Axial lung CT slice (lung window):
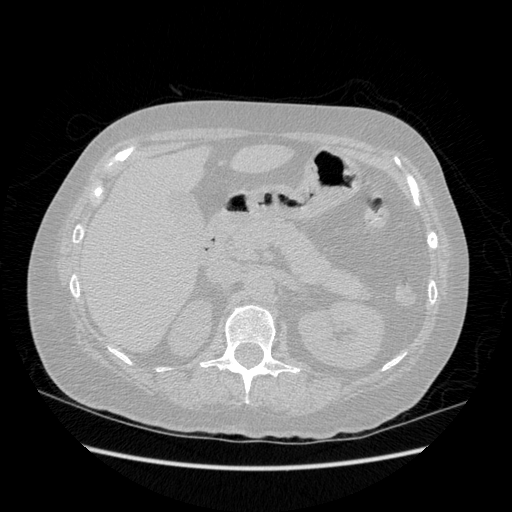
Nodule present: no